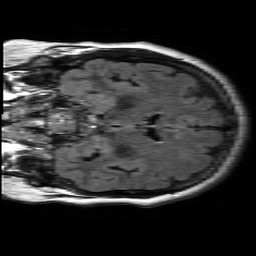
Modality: FLAIR
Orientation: coronal
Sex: female
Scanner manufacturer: philips
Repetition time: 11 s
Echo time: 0.125 s